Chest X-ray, AP view. Patient: 73 years old, sex F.
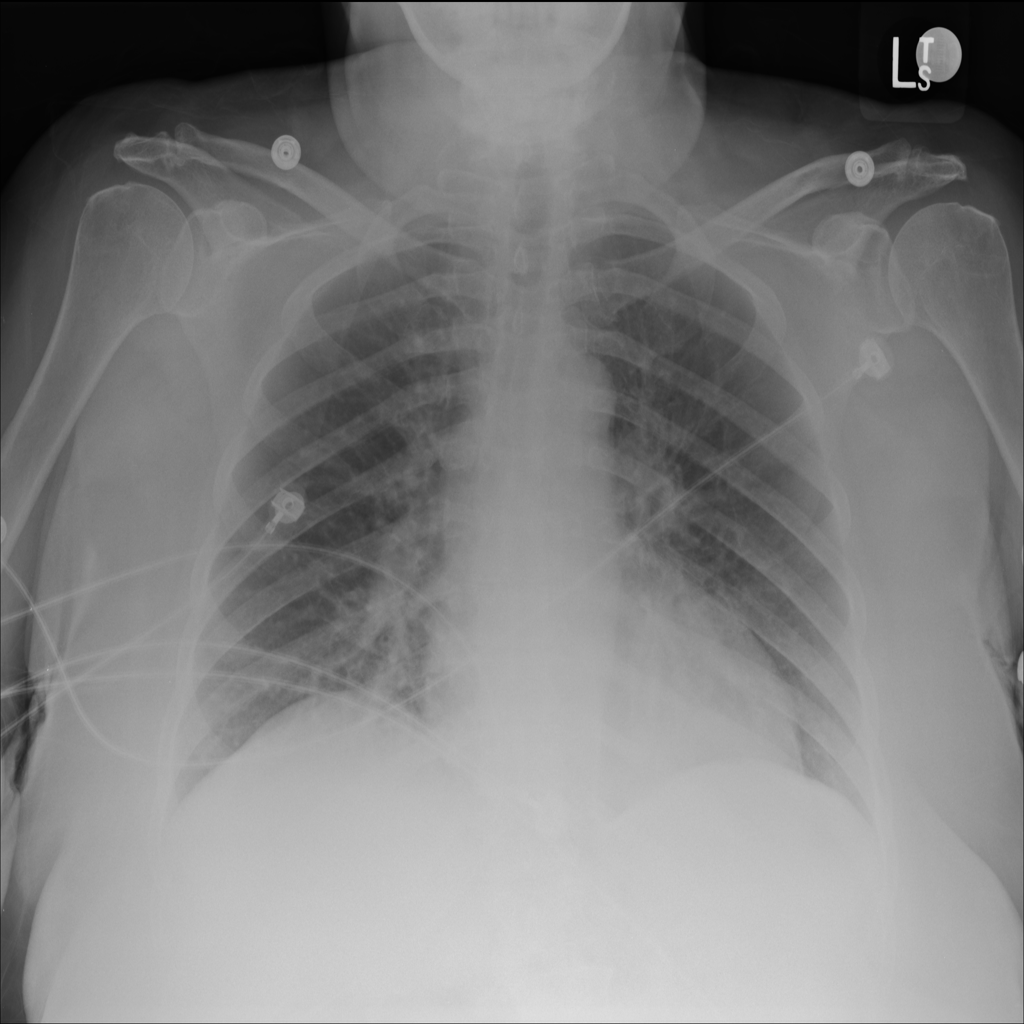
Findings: No Finding